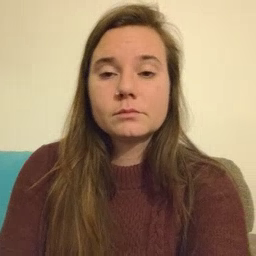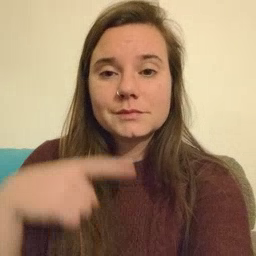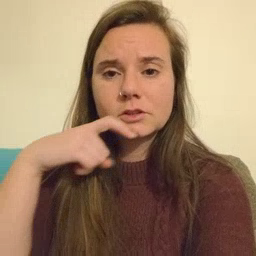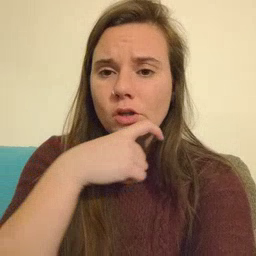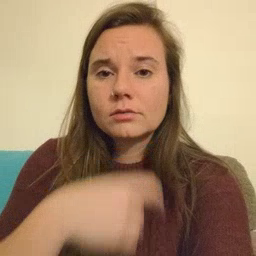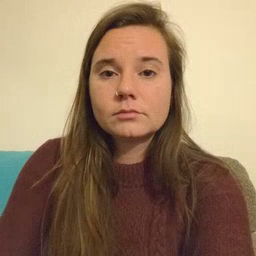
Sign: cereal